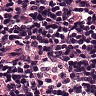
Metastatic tissue present: no